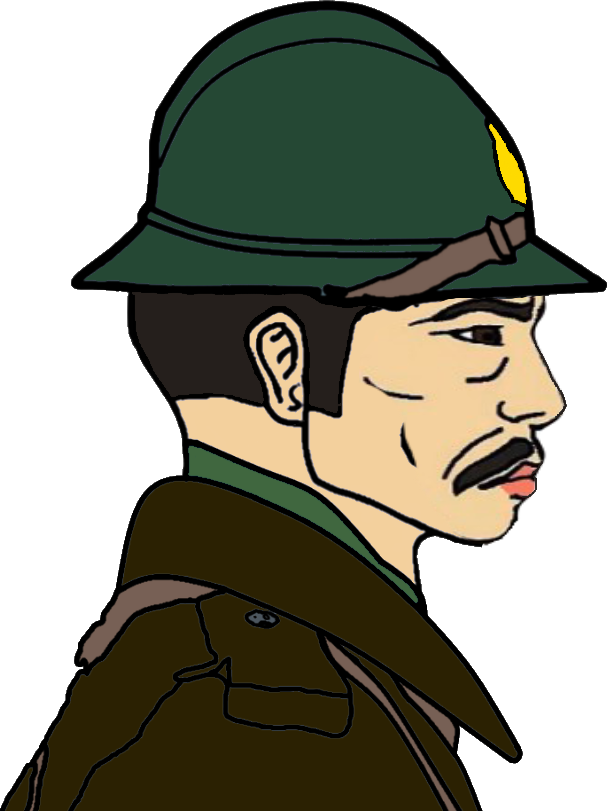
Label: 4_Yes_Chad